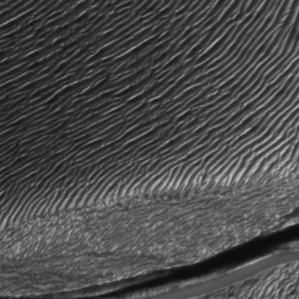
Label: frost